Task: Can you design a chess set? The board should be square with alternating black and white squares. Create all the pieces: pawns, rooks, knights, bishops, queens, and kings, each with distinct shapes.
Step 2113:
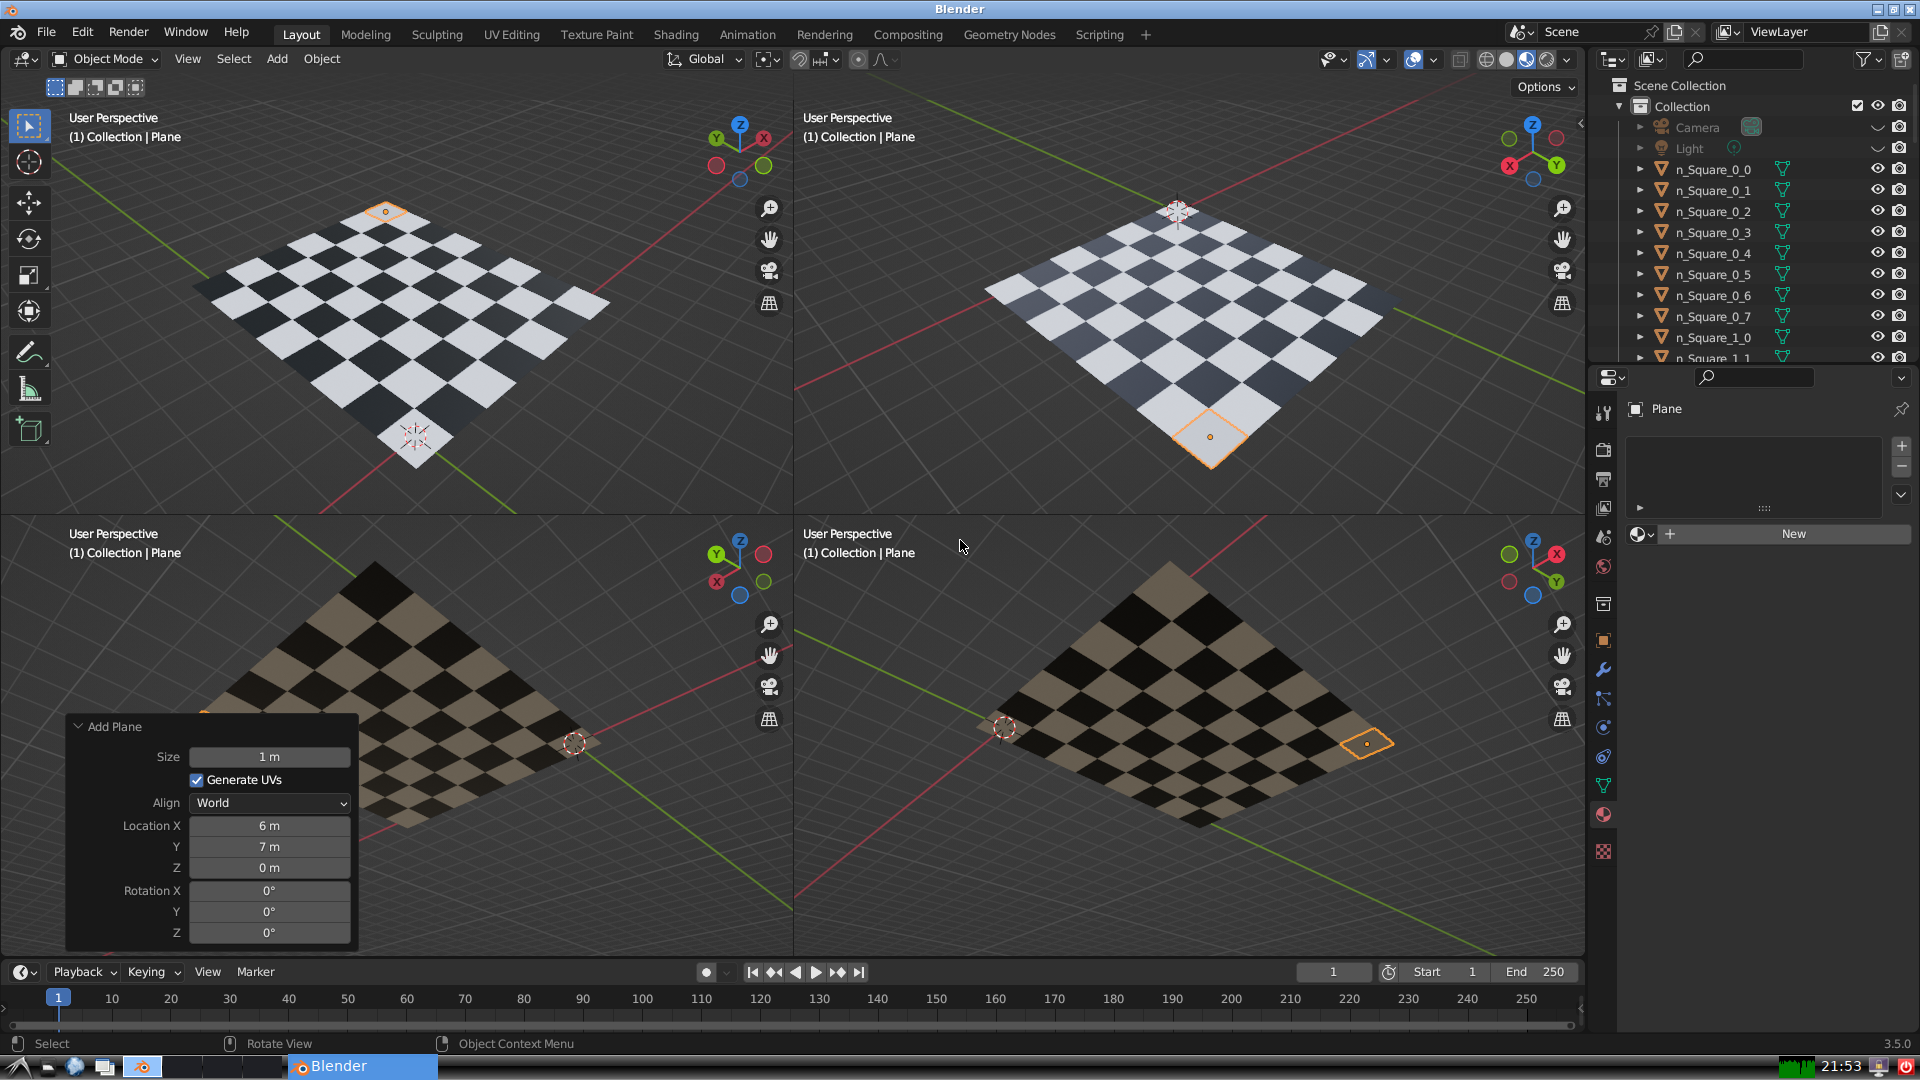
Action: {"mouse_move": [1608, 631]}